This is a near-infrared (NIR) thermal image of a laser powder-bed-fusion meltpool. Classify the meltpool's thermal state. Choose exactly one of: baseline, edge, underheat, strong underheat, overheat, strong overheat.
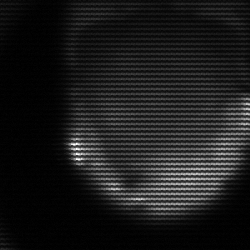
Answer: edge